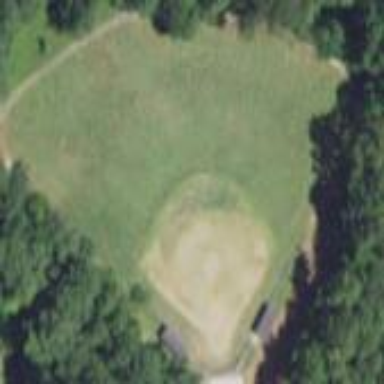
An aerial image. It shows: Baseball pitch for leisure and sports activities.